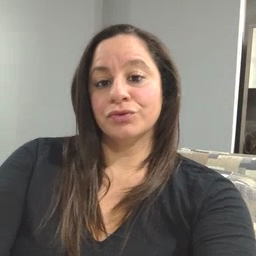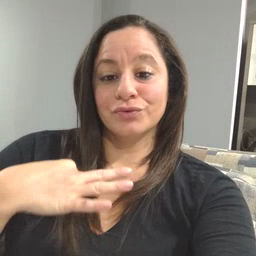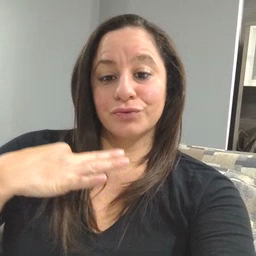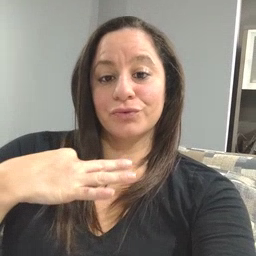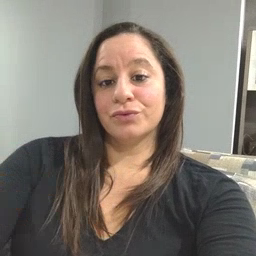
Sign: shirt